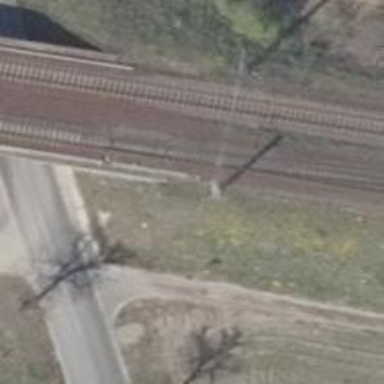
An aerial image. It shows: Bridge over electrified railway with contact lines.